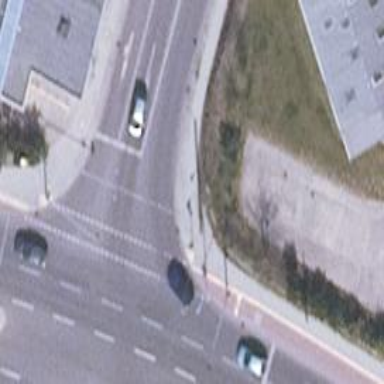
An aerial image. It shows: Road with traffic signals.